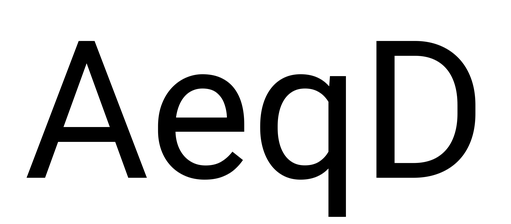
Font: Roboto_Regular